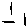
Label: line